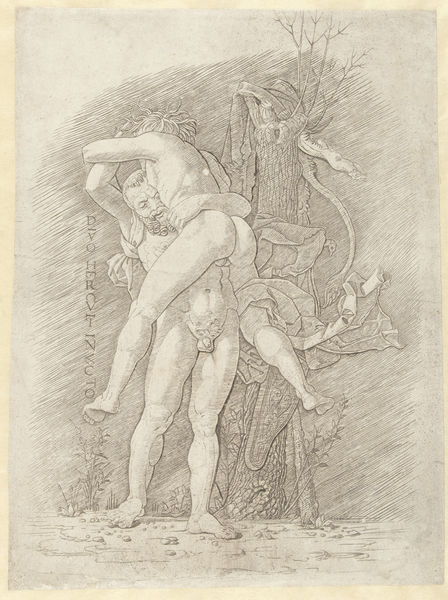
Titel: Hercules en Antaeus
Künstler: Andrea Mantegna
Standort: Amsterdam
Institution: Rijksmuseum
Schlagwörter: akt, baum, held, kampf, mann, nackt, umhang, akte, äste, männer, zeichnung, tuch, bart, hemd, arm, arme, halten, stein, steine, tragen, ast, baumstamm, stamm, weide, boden, kind, blatt, pflanze, pflanzen, beine, fell, taille, füße, schrift, grafik, graphik, wettkampf, nabel, nackte, antike, fetzen, flug, barfuß, radierung, schlange, sieg, jüngling, aufgabe, griechisch, heben, sage, griechenland, blattlos, kräuter, herkules, herakles, ringen, ringkampf, latein, hoden, hektor, kamof, määnner, po, shcraffur